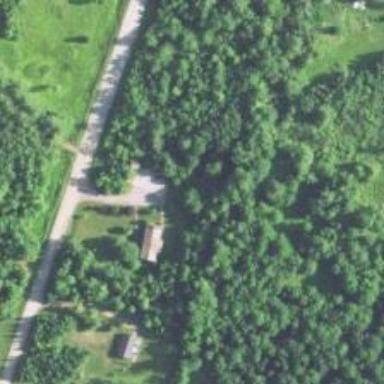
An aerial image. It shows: Driveway leading to service road.